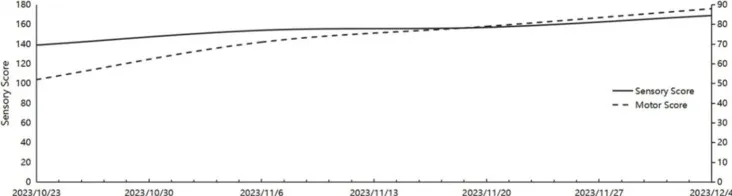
The changes of the patient's function.
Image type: chart (chart)